Interaction volume radius: 10 \u00c5
Interaction volume height: 10 \u00c5
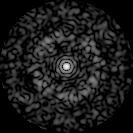
Disorder parameter: 0.8535